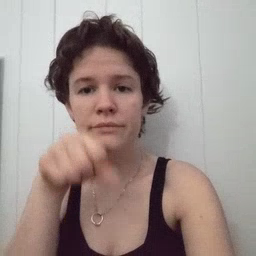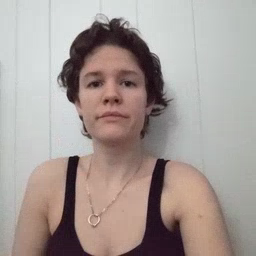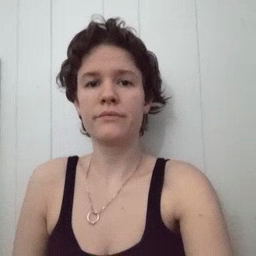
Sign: carrot